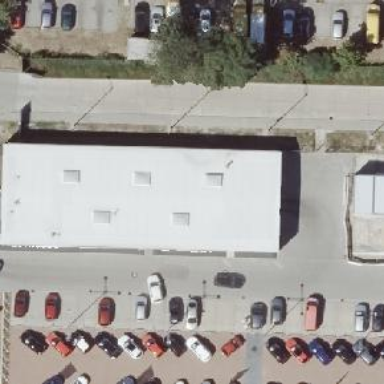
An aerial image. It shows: Commercial building with gabled roof.